Question: 1.root cause
> Apr 23, 2015 2:29:04 PM org.apache.catalina.core.StandardWrapperValve
invoke SEVERE: Servlet.service() for servlet [appServlet] in context
with path [/bse] threw exception [Request processing failed; nested
exception is org.hibernate.exception.SQLGrammarException: could not
extract ResultSet] with root cause
com.mysql.jdbc.exceptions.jdbc4.MySQLSyntaxErrorException: Table
'bsedb.client' doesn't exist at
sun.reflect.NativeConstructorAccessorImpl.newInstance0(Native Method)
at sun.reflect.NativeConstructorAccessorImpl.newInstance(Unknown
Source) at
sun.reflect.DelegatingConstructorAccessorImpl.newInstance(Unknown
Source) at java.lang.reflect.Constructor.newInstance(Unknown Source)
at com.mysql.jdbc.Util.handleNewInstance(Util.java:409) at
com.mysql.jdbc.Util.getInstance(Util.java:384) at
com.mysql.jdbc.SQLError.createSQLException(SQLError.java:1052) at
com.mysql.jdbc.MysqlIO.checkErrorPacket(MysqlIO.java:4232) at
com.mysql.jdbc.MysqlIO.checkErrorPacket(MysqlIO.java:4164) at
com.mysql.jdbc.MysqlIO.sendCommand(MysqlIO.java:2615) at
com.mysql.jdbc.MysqlIO.sqlQueryDirect(MysqlIO.java:2776) at
com.mysql.jdbc.ConnectionImpl.execSQL(ConnectionImpl.java:2838) at
com.mysql.jdbc.PreparedStatement.executeInternal(PreparedStatement.java:2082)
at
com.mysql.jdbc.PreparedStatement.executeQuery(PreparedStatement.java:2212)
at
org.apache.commons.dbcp2.DelegatingPreparedStatement.executeQuery(DelegatingPreparedStatement.java:82)
at
org.apache.commons.dbcp2.DelegatingPreparedStatement.executeQuery(DelegatingPreparedStatement.java:82)
at
org.hibernate.engine.jdbc.internal.ResultSetReturnImpl.extract(ResultSetReturnImpl.java:80)
at org.hibernate.loader.Loader.getResultSet(Loader.java:2065) at
org.hibernate.loader.Loader.executeQueryStatement(Loader.java:1862)
at
org.hibernate.loader.Loader.executeQueryStatement(Loader.java:1838)
at org.hibernate.loader.Loader.doQuery(Loader.java:909) at
org.hibernate.loader.Loader.doQueryAndInitializeNonLazyCollections(Loader.java:354)
at org.hibernate.loader.Loader.doList(Loader.java:2553) at
org.hibernate.loader.Loader.doList(Loader.java:2539) at
org.hibernate.loader.Loader.listIgnoreQueryCache(Loader.java:2369) at
org.hibernate.loader.Loader.list(Loader.java:2364)
2.DaoImplation
'''
@SuppressWarnings("unchecked")
@Transactional
@Override
public List<Client> getClientList(String searchWord)
{
String sql="select * from client c join clientcategory cc on c.id=cc.client_id where match(cc.clientkeyword) against(':searchKey' in boolean mode)";
SQLQuery query = (SQLQuery) getCurrentSession().createSQLQuery(sql)
.addEntity(Client.class)
.setParameter("searchKey", searchWord);
List result = query.list();
return result;
}
'''
3.model class
'''
@Entity
@Table(name="BSE_CLIENT",uniqueConstraints = {
@UniqueConstraint(columnNames = "ID"),
@UniqueConstraint(columnNames = "CLIENTEMAIL"),
@UniqueConstraint(columnNames = "CLIENTWEBSITE")})
public class Client {
@Id
@GeneratedValue(strategy = GenerationType.AUTO)
@Column(name="ID", unique=true, nullable=false)
@NotNull
private long clientId;
@Column(name = "CLIENTNAME", nullable = false)
@NotEmpty @NotNull
private String clientName;
@Temporal(TemporalType.DATE)
@Column(name = "CLIENTREGISTRATIONDATE", nullable = false)
@NotNull
private Date clientRegDate;
@Column(name = "CLIENTEMAIL", nullable = false)
@NotEmpty @Email
private String clientEmail;
@Column(name = "CLIENTWEBSITE", nullable = false)
private String clientWebsite;
@Column(name = "CLIENTPROFILE", nullable = false)
private String clientProfile;
@Column(name = "CLIENTAPPROVED", nullable = false)
@NotNull
private Boolean clientApproved;
@Temporal(TemporalType.DATE)
@Column(name = "CLIENTAPPROVEDATE", nullable = false)
@NotNull
private Date clientApprovedDate;
@Column(name = "CLIENTPASSWORD",nullable = false)
@NotNull
private String clientPassword;
@Column(name = "CLIENTACTIVATION", nullable = false)
private String clientActivation;
@Column(name = "ADDRESSLINE1", nullable = false)
@NotNull
private String clientAddressLine1;
@Column(name = "ADDRESSLINE2", nullable = false)
private String clientAddressLine2;
@Column(name = "CLIENTCITY", nullable = false)
@NotNull
private String clientCity;
@Column(name = "CLIENTSTATE", nullable = false)
@NotNull
private String clientState;
@Column(name = "CLIENTCOUNRTY", nullable = false)
@NotNull
private String clientCountry;
@Column(name = "CLIENTPINCODE", nullable = false)
private String clientPincode;
@OneToOne(mappedBy = "client")
private ClientAccount clientAccount;
@OneToMany(mappedBy="client",fetch=FetchType.EAGER)
@Cascade({CascadeType.ALL})
private Set<ClientCategory> clientCategory;
@OneToMany(mappedBy="client",fetch=FetchType.EAGER)
@Cascade({CascadeType.ALL})
private Set<ClientContact> clientContact;
@OneToMany(mappedBy="client")
@Cascade({CascadeType.ALL})
private Set<ClientImage> clientImage;
@OneToMany(mappedBy="client")
@Cascade({CascadeType.ALL})
private Set<ClientVideo> clientVideo;
@OneToOne(mappedBy="client")
private UserClient userclient;
@OneToOne(mappedBy="client")
private CustomerClientRatings customerclientRatings;
public Client(){}
public long getClientId() {
return clientId;
}
public void setClientId(long clientId) {
this.clientId = clientId;
}
public String getClientName() {
return clientName;
}
public void setClientName(String clientName) {
this.clientName = clientName;
}
public Date getClientRegDate() {
return clientRegDate;
}
public void setClientRegDate(Date clientRegDate) {
this.clientRegDate = clientRegDate;
}
public String getClientEmail() {
return clientEmail;
}
public void setClientEmail(String clientEmail) {
this.clientEmail = clientEmail;
}
public String getClientWebsite() {
return clientWebsite;
}
public void setClientWebsite(String clientWebsite) {
this.clientWebsite = clientWebsite;
}
public String getClientProfile() {
return clientProfile;
}
public void setClientProfile(String clientProfile) {
this.clientProfile = clientProfile;
}
public Boolean getClientApproved() {
return clientApproved;
}
public void setClientApproved(Boolean clientApproved) {
this.clientApproved = clientApproved;
}
public Date getClientApprovedDate() {
return clientApprovedDate;
}
public void setClientApprovedDate(Date clientApprovedDate) {
this.clientApprovedDate = clientApprovedDate;
}
public String getClientPassword() {
return clientPassword;
}
public void setClientPassword(String clientPassword) {
this.clientPassword = clientPassword;
}
public String getClientActivation() {
return clientActivation;
}
public void setClientActivation(String clientActivation) {
this.clientActivation = clientActivation;
}
public String getClientAddressLine1() {
return clientAddressLine1;
}
public void setClientAddressLine1(String clientAddressLine1) {
this.clientAddressLine1 = clientAddressLine1;
}
public String getClientAddressLine2() {
return clientAddressLine2;
}
public void setClientAddressLine2(String clientAddressLine2) {
this.clientAddressLine2 = clientAddressLine2;
}
public String getClientCity() {
return clientCity;
}
public void setClientCity(String clientCity) {
this.clientCity = clientCity;
}
public String getClientState() {
return clientState;
}
public void setClientState(String clientState) {
this.clientState = clientState;
}
public String getClientCountry() {
return clientCountry;
}
public void setClientCountry(String clientCountry) {
this.clientCountry = clientCountry;
}
public String getClientPincode() {
return clientPincode;
}
public void setClientPincode(String clientPincode) {
this.clientPincode = clientPincode;
}
public ClientAccount getClientAccount() {
return clientAccount;
}
public void setClientAccount(ClientAccount clientAccount) {
this.clientAccount = clientAccount;
}
public Set<ClientCategory> getClientCategory() {
return clientCategory;
}
public void setClientCategory(Set<ClientCategory> clientCategory) {
this.clientCategory = clientCategory;
}
public Set<ClientContact> getClientContact() {
return clientContact;
}
public void setClientContact(Set<ClientContact> clientContact) {
this.clientContact = clientContact;
}
public Set<ClientImage> getClientImage() {
return clientImage;
}
public void setClientImage(Set<ClientImage> clientImage) {
this.clientImage = clientImage;
}
public Set<ClientVideo> getClientVideo() {
return clientVideo;
}
public void setClientVideo(Set<ClientVideo> clientVideo) {
this.clientVideo = clientVideo;
}
public UserClient getUserclient() {
return userclient;
}
public void setUserclient(UserClient userclient) {
this.userclient = userclient;
}
public CustomerClientRatings getCustomerclientRatings() {
return customerclientRatings;
}
public void setCustomerclientRatings(CustomerClientRatings customerclientRatings) {
this.customerclientRatings = customerclientRatings;
}
}
'''
4.
mysql database image
here in database also 'bsedb.client' is there.

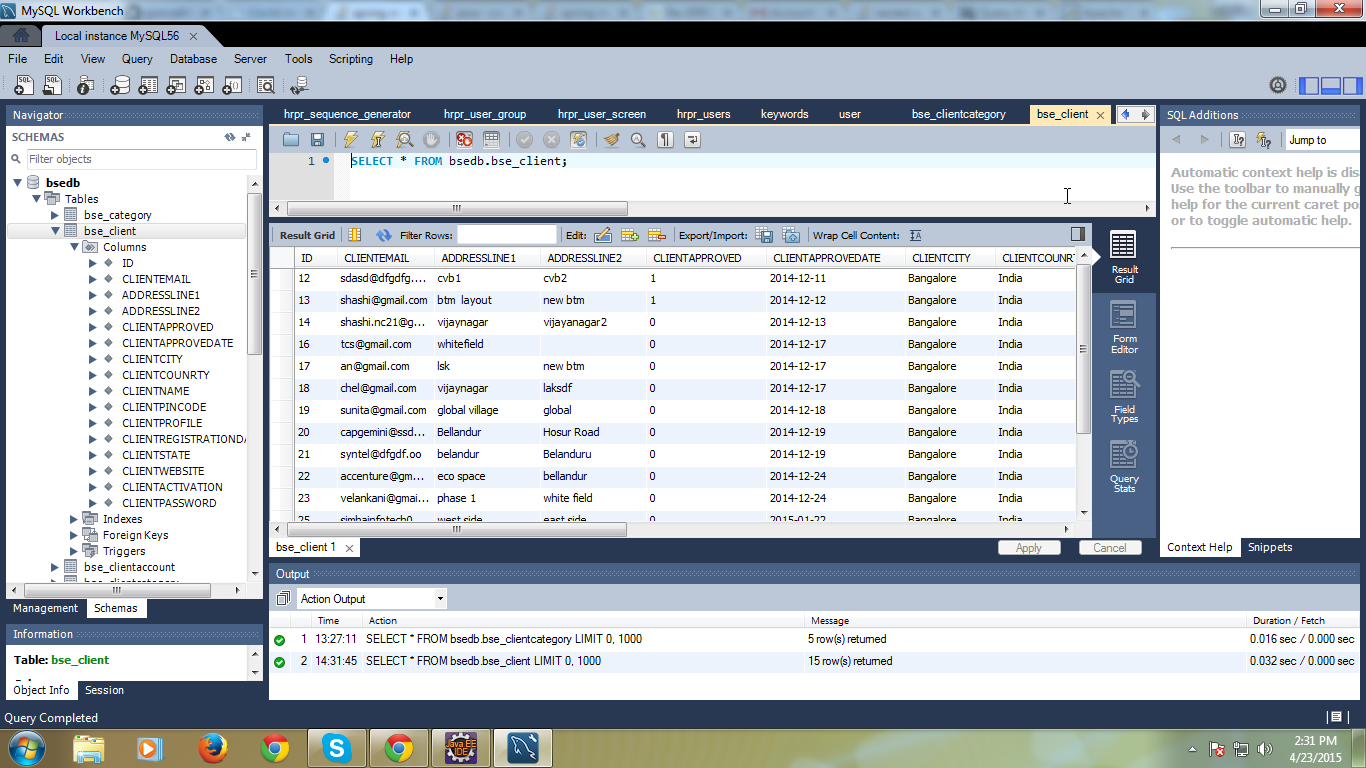
Answer: I think the problem here is that the table 'bsedb.client' doesn't exist because as shown in your sceenshot the table name is:
'''
bsedb.bse_client'
'''
And it's due to this annotation:
'''
@Table(name="BSE_CLIENT",...
'''
So simply change it to :
'''
@Table(name="CLIENT", ...
'''
And your query will work perfectly.